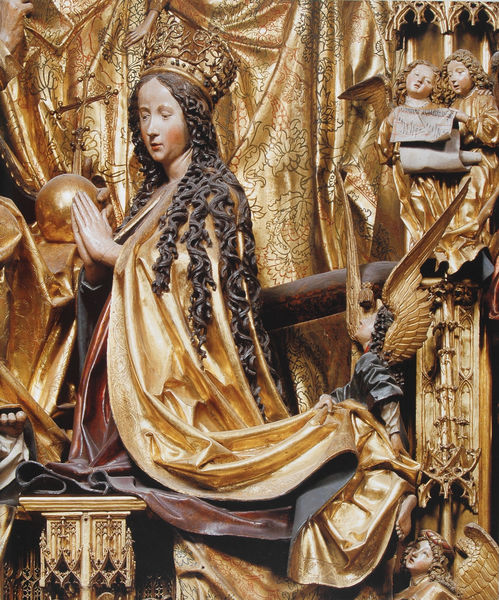
Titel: Hochaltar, Marienkrönung, Kniende Maria
Künstler: Michael Pacher
Standort: St. Wolfgang (Salzkammergut)
Institution: Wallfahrts- und Pfarrkirche
Schlagwörter: blau, flügel, fuß, umhang, ausschnitt, blumen, braun, frau, frisur, haar, hell, holz, kleid, mund, nase, schwarz, säule, rot, tuch, muster, augen, falten, gefieder, gesicht, inkarnat, hände, vorhang, kirche, figur, gewand, gold, haare, mantel, gesang, gotik, krone, locken, engel, skulptur, statue, schleppe, farbig, noten, lila, violett, bank, church, crown, curtains, folds, hands, face, gefaltet, hair, nose, robe, yellow, detail, ernst, notenblatt, ornamente, verzierung, gown, glänzen, faltenwurf, bemalt, foto, barfuss, zettel, vergoldet, kreuz, religion, text, knien, kugel, beten, gebet, pracht, brokat, altar, schnitzerei, verziert, skulpturen, wood, plastiken, statuen, singen, sänger, kanzel, angel, angels, kniend, knieen, krönung, chor, baldachin, eyes, schriftrolle, königin, heilige, gefasst, schriftstück, putten, gothik, klei, maria, madonna, anbetung, betend, mutter gottes, chin, mouth, fassung, cross, curls, wings, marien, lied, virgin, zepter, cherub, maßwerk, cheeks, weltkugel, prayer, holzskulptur, tabernakel, retabel, skultur, choir, madonne, figure, leaf, lips, long hair, gewandt, punzierung, christian, holzschnitzerei, altarplastik, been, falenwurf, gelockt, seraphim, mary, detailansicht, kneeling, holze, verklärt, wing, kniened, spiritual, praying, royalty, singing, queen, kneel, virgin mary, singend, orb, lockenpracht, brows, goldkugel, harmony, cherubim, song, hymn, roll